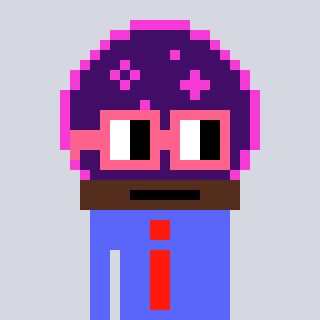
a pixel art character with square pink glasses, a crystalball-shaped head and a purple-colored body on a cool background